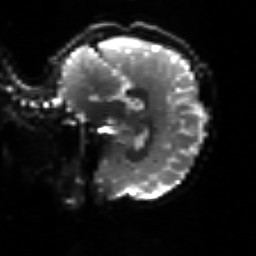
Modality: sbref
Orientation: sagittal
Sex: female
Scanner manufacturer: siemens
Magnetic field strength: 3 T
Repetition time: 5 s
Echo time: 0.071 s